Question: Merry Christmas everybody!!!
I have a personal message system in my page. To show and manipulate the messages I use jquery. This is the file I want to talk about:
'''
<!-- get the message and show it -->
<script type="text/javascript">
$('.message').click(function() {
var msgId = $(this).attr('id').replace('msg','');
$.get('retrieve_msg_content.php?msgID='+msgId,function(data) {
$('#target').html(data);
})
// change status to read (1). type: 'POST',
$.ajax({ type: 'POST', url: 'change_status.php', data: "msgID="+msgId+"&action=read", });
});
// if img X is clicked, change status to erased(3)!
$('.delete_msg').click(function() {
var msgId = $(this).attr('id').replace('msg','');
$.ajax({
type: 'POST', url: 'change_status.php', data: "msgID="+msgId+"&action=delete",
success: function(){
$('#message_line'+msgId).hide('slow');
$('#target').html('Haz click en un mensaje para leerlo!');
$('#refresh').load("retrieve_msg_received.php");
}
});
});
</script>
<!-- END of get the message and show it -->
<div id="refresh">
<?php include 'retrieve_msg_received.php'; ?>
</div>
<span id="target"></span>
'''
Let me explain now. First section: when you click on a message, it calls retrieve_msg_content.php, replaces the content of the message in the #target and then it changes the status to '1' (read).
The second section is to erase a message: it changes the status of the message to '3', then it hides the message just erased, puts something nice in the #target and reloads the message list. Everything works fine until you try to read another message after the messages had been reloaded. For some reason you click in any message but it's not shown and I don't see any activity (no calls to other files -retrieve_msg_content.php).
By inspecting the elements I can see they are alike before and after the 'refresh'
before the refresh (on top), you can see #target (A ver...)
after the refresh on bottom (same class, same id):
I hope you guys can help. Thanks!!!
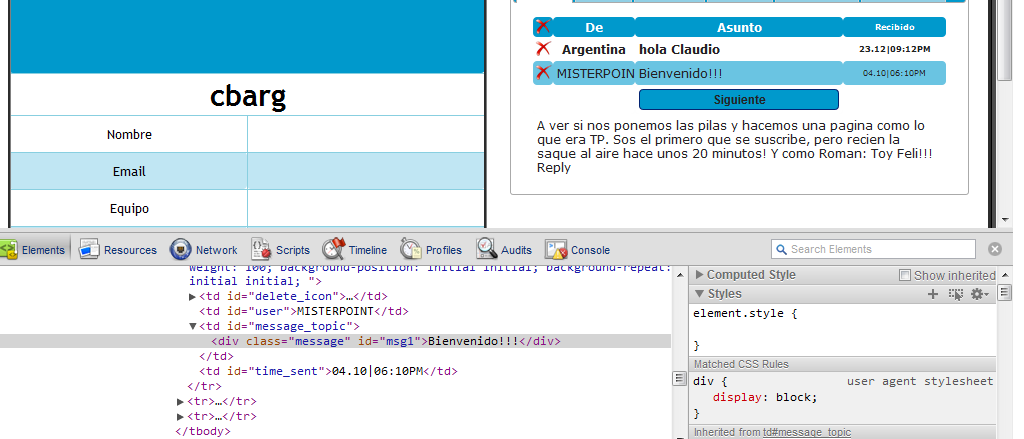
Answer: When you call '.load()', you're replacing your existing elements with new elements that don't have any event handlers.
You need to add your event handlers <URL> with a child selector to handle events for all future elements that match the selectors.